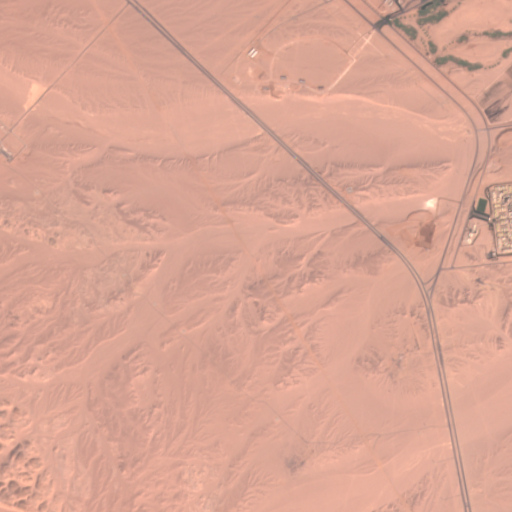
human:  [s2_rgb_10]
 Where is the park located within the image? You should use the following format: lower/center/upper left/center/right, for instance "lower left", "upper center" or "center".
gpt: The park is located in the upper right of the image.
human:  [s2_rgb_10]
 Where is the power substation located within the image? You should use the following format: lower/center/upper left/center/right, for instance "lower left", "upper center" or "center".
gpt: The power substation is located in the upper left of the image.
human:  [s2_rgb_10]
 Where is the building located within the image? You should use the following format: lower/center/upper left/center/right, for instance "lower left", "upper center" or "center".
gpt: There is no building in the image.